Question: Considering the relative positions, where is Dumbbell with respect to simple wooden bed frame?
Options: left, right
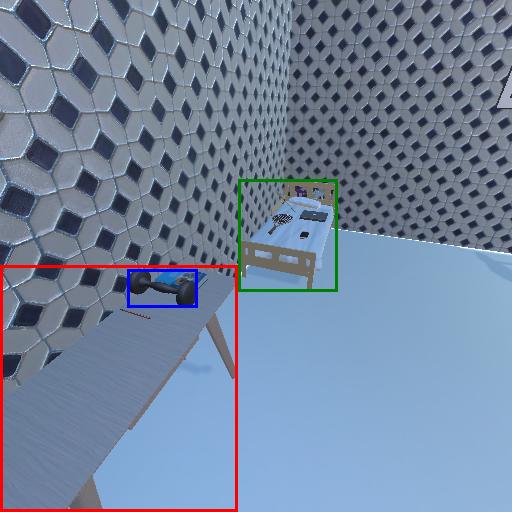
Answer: left